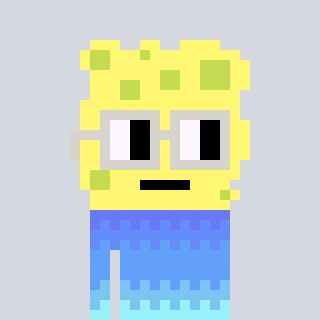
a pixel art character with square light gray glasses, a sponge-shaped head and a redpinkish-colored body on a cool background